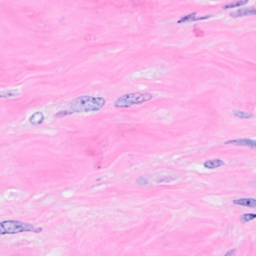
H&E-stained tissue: Breast